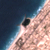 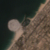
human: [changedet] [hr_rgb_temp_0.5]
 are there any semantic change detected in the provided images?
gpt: A small peninsula was made along the coast.